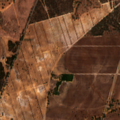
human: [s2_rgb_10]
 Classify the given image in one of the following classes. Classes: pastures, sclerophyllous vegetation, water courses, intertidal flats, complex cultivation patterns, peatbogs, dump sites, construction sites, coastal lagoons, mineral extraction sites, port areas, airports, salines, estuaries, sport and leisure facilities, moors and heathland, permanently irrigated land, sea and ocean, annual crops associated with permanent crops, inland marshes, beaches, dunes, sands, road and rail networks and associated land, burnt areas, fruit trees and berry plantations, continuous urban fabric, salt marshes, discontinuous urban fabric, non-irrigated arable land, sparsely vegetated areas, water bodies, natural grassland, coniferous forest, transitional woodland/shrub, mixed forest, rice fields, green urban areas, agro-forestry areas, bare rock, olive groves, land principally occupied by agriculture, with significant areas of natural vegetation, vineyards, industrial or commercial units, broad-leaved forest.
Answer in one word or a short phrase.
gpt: non-irrigated arable land, agro-forestry areas, broad-leaved forest, transitional woodland/shrub